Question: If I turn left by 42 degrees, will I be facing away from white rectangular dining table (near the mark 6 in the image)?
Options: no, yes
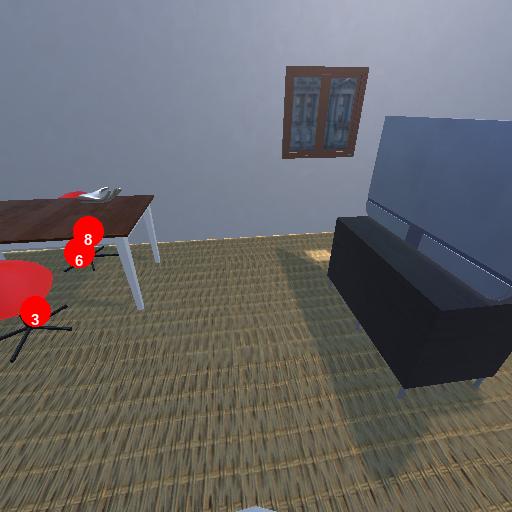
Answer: no